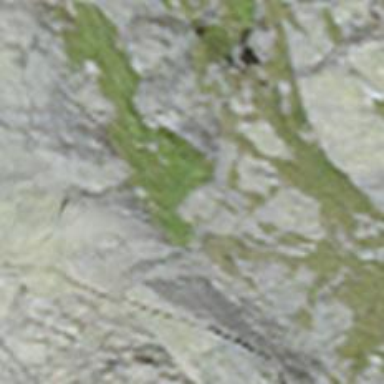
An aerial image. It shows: Cliff in nature.